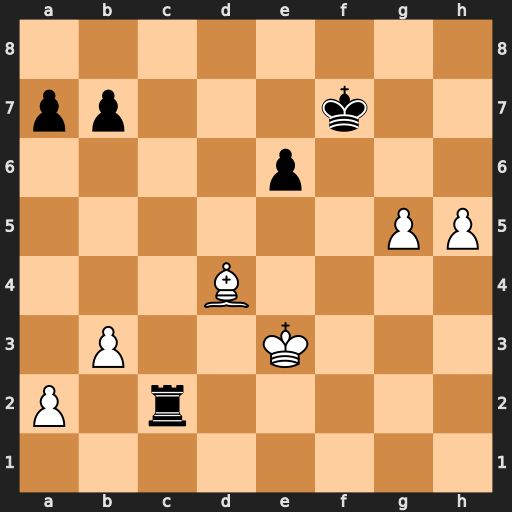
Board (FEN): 8/pp3k2/4p3/6PP/3B4/1P2K3/P1r5/8
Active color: w
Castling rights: -
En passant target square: -
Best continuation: g6+ Kg8 h6 Rh2 h7+ Rxh7 gxh7+